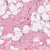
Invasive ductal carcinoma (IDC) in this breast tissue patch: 0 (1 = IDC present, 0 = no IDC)